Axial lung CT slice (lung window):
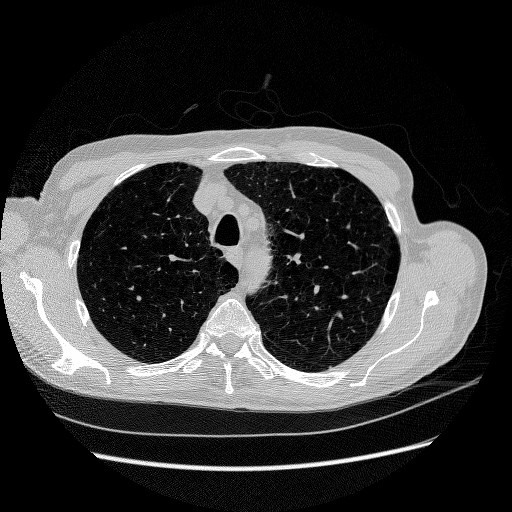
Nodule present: no